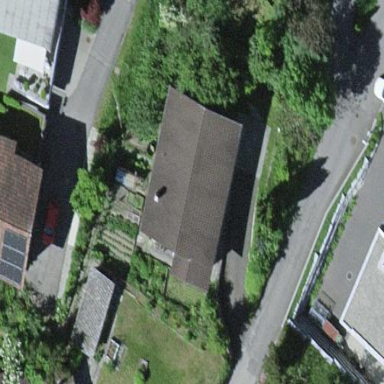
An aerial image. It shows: Simple and straightforward house.